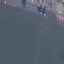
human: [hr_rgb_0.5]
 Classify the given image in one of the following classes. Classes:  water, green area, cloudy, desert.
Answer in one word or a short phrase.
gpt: water